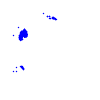
Particle: electron